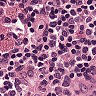
Metastatic tissue present: no